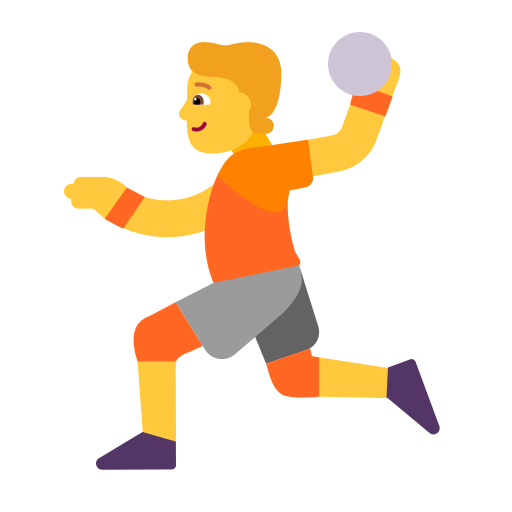
person playing handball flat default